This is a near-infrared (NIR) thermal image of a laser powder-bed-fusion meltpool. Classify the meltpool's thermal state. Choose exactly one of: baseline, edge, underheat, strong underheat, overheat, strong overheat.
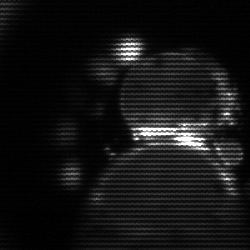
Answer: baseline